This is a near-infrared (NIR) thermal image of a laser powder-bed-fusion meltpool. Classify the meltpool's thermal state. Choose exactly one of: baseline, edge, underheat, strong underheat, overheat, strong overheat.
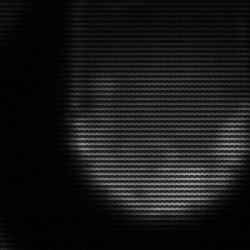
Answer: edge